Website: apple
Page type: payment
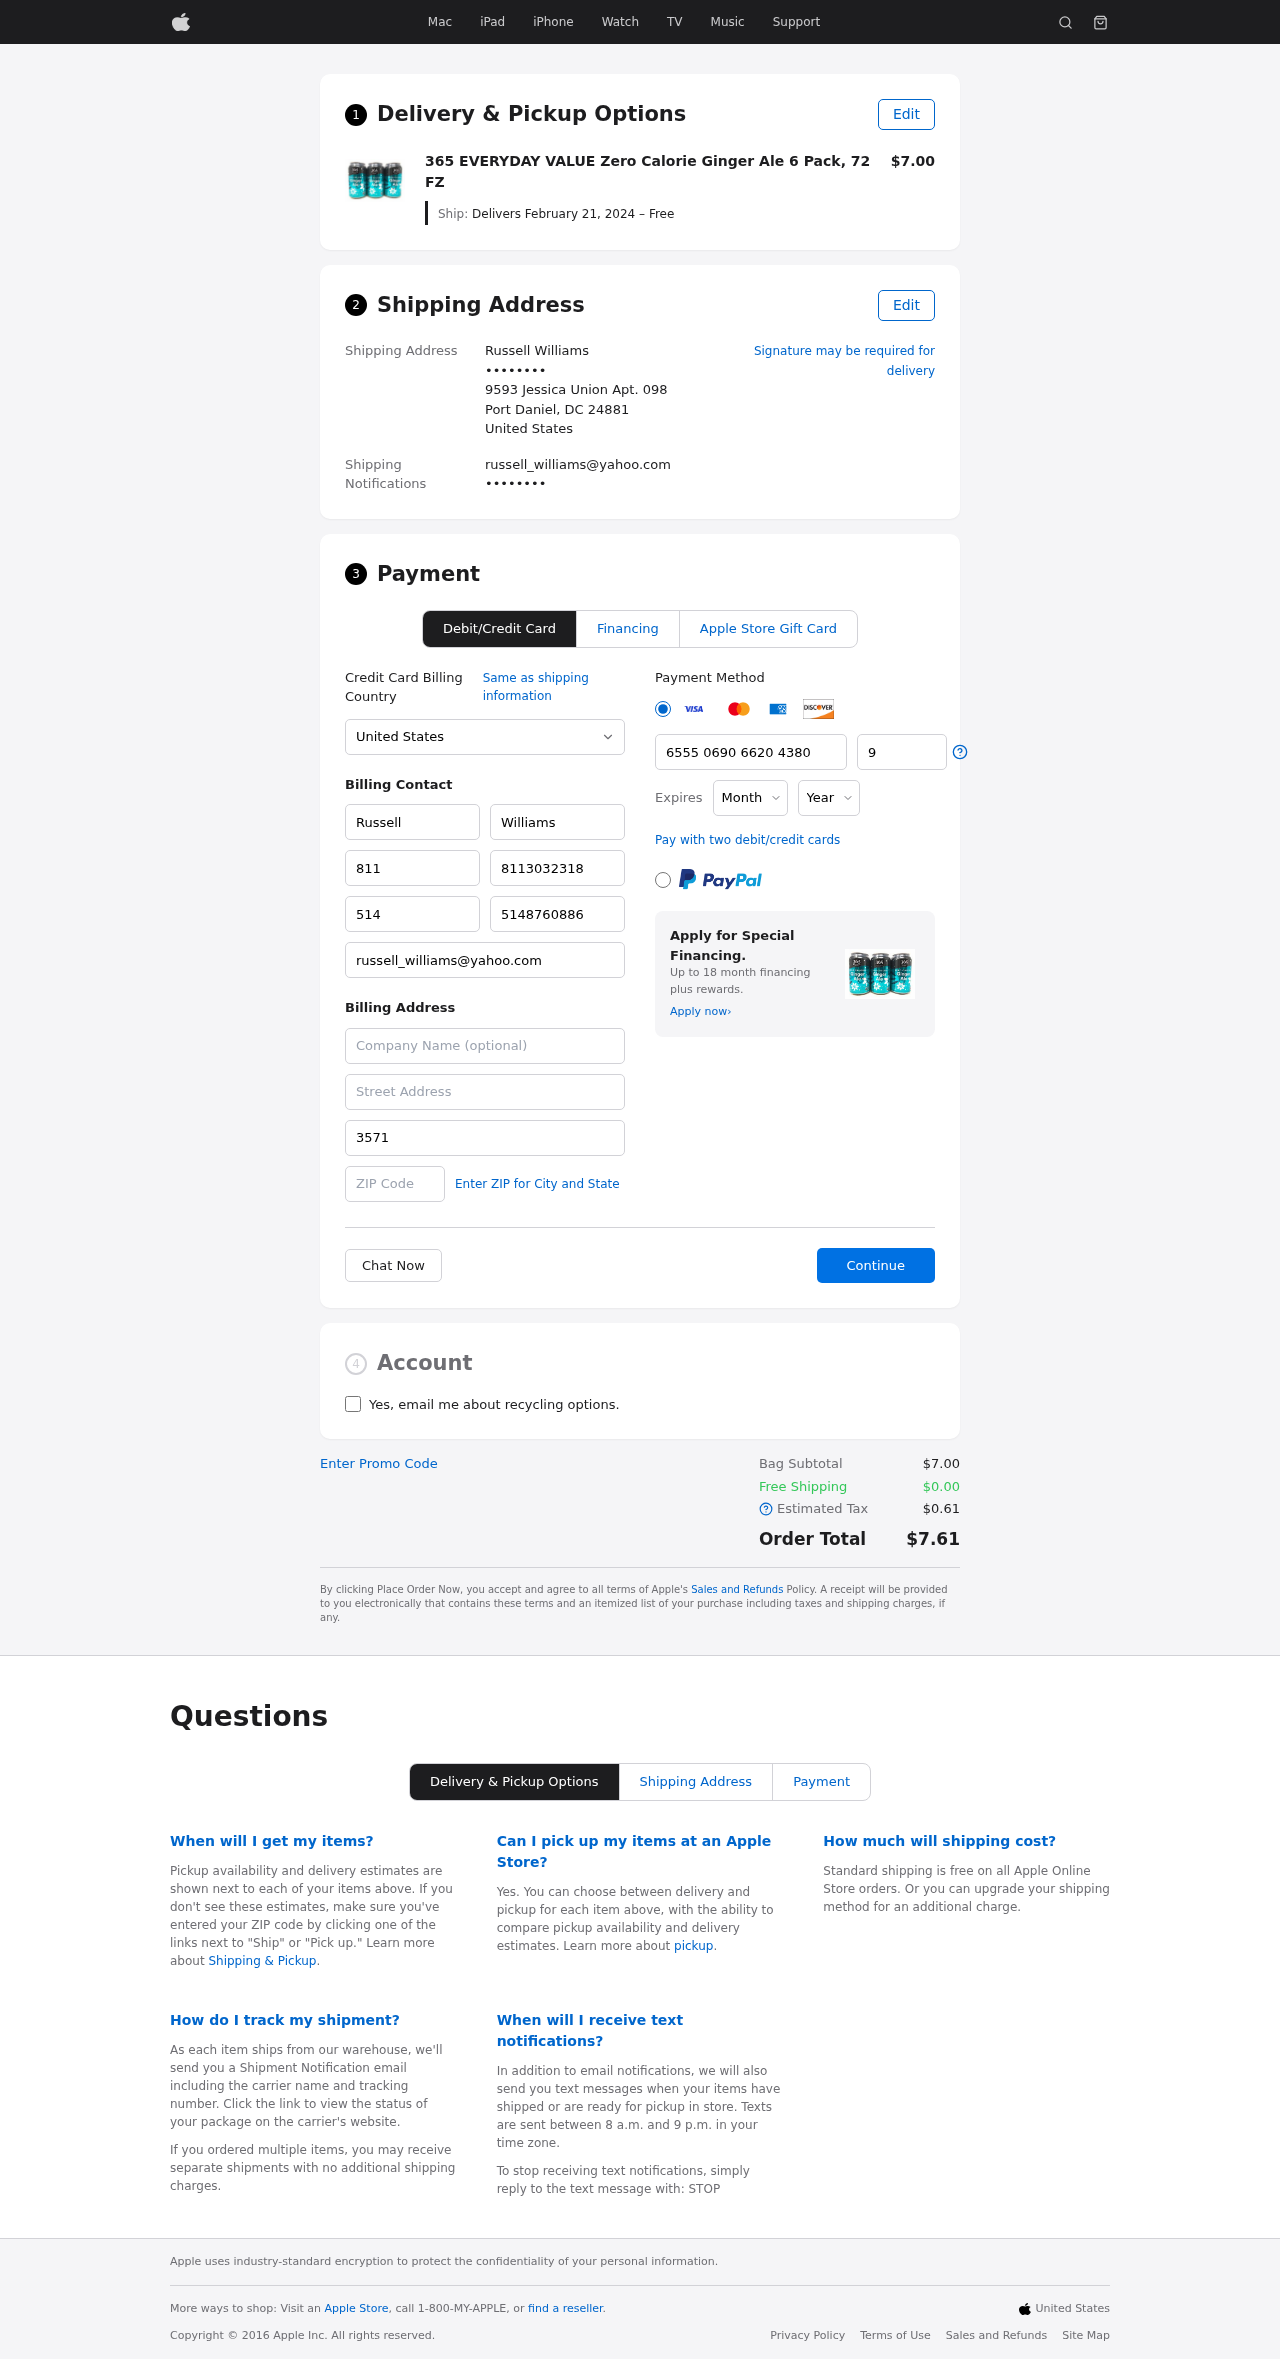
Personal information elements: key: PII_CARD_CVV
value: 980
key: PII_CARD_EXPIRY_MONTH
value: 02
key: PII_CARD_EXPIRY_YEAR
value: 26
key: PII_CARD_NUMBER
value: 6555 0690 6620 4380
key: PII_CITY_STATE_ZIP
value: Port Daniel, DC 24881
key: PII_COUNTRY
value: United States
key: PII_EMAIL
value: russell_williams@yahoo.com
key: PII_EMAIL2
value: russell_williams@yahoo.com
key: PII_FIRSTNAME
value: Russell
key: PII_FULLNAME
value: Russell Williams
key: PII_LASTNAME
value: Williams
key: PII_PHONE3
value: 8113032318
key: PII_PHONE_ALT
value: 5148760886
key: PII_PHONE_ALT_AREA
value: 514
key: PII_PHONE_AREA
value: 811
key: PII_SECURITY_CODE
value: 3571
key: PII_STREET
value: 9593 Jessica Union Apt. 098
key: PII_PHONE
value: ••••••••
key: PII_PHONE2
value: ••••••••
Product elements: key: PRODUCT1_NAME
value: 365 EVERYDAY VALUE Zero Calorie Ginger Ale 6 Pack, 72 FZ
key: PRODUCT1_PRICE
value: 7
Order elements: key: ORDER_DELIVERY_DATE
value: Delivers February 21, 2024 – Free
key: ORDER_SUBTOTAL
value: $7.00
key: ORDER_SHIPPING_COST
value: $0.00
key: ORDER_TAX
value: $0.61
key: ORDER_TOTAL
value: $7.61